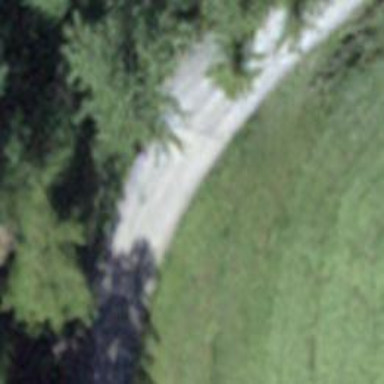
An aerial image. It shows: Passing place on the road.